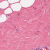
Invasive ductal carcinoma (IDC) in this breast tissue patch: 0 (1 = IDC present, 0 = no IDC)